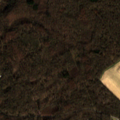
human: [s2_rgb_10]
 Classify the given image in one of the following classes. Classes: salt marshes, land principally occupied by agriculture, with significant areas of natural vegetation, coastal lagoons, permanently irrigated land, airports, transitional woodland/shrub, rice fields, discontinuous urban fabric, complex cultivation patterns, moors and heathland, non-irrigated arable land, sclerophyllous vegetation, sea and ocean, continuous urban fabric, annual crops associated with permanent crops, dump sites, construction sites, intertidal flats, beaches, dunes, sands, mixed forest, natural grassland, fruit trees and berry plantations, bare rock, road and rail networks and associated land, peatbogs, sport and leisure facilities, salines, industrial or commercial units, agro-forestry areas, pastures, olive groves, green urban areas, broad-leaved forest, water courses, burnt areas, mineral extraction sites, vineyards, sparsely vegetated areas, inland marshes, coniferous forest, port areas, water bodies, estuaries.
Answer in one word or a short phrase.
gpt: non-irrigated arable land, complex cultivation patterns, broad-leaved forest